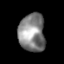
Tissue: lung
Cell type: Myeloid cells
Senescence score: 0.2377
Nuclear area (px): 981
Mean DAPI intensity: 133.204